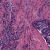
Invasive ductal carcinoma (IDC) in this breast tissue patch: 0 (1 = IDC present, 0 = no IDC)